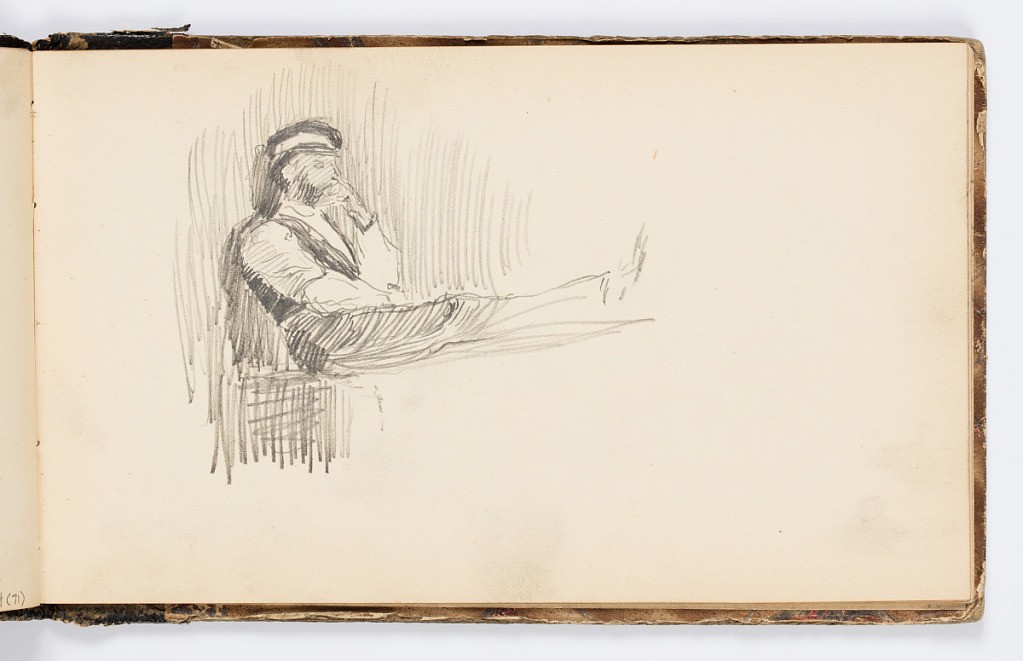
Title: Sketchbook Page
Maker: Kenyon Cox, American, 1856–1919
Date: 1875
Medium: Graphite on paper
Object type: Sketchbook folio
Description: Sketch of a seated man with his legs up and his chin in his left hand.